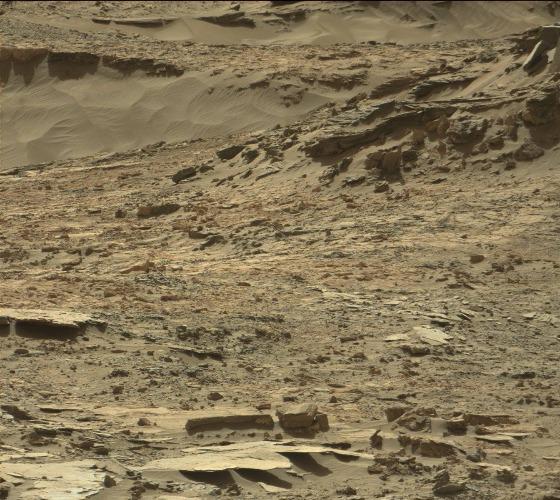
Terrain classes present: Bedrock, Gravel / Sand / Soil, Rock, Shadow